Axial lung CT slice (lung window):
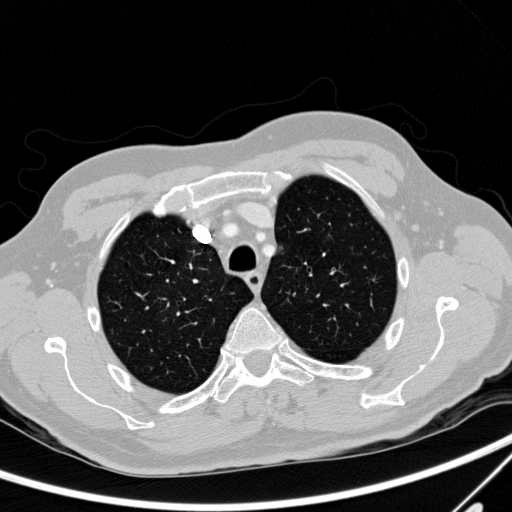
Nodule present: no